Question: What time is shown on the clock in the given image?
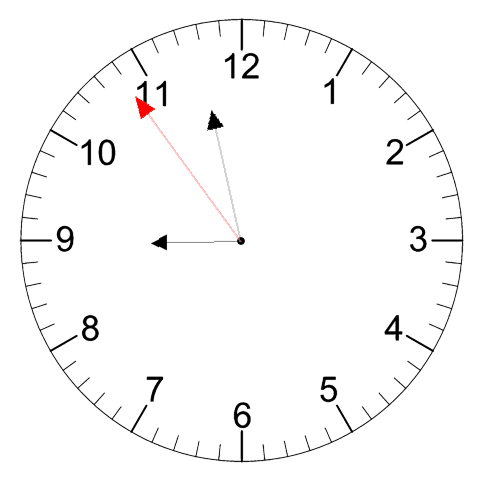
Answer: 08:57:54